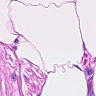
Metastatic tissue present: no